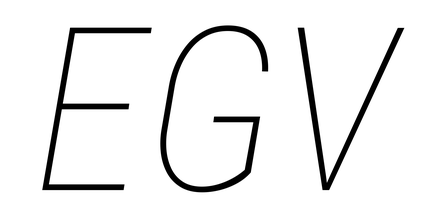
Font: Roboto-Italic_Condensed_Thin_Italic